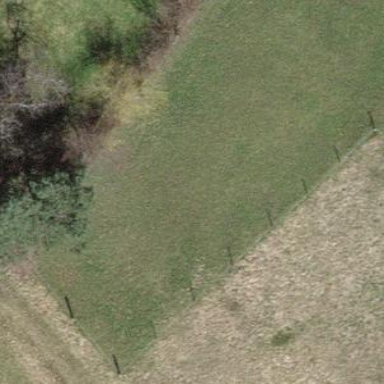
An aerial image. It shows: Fence.